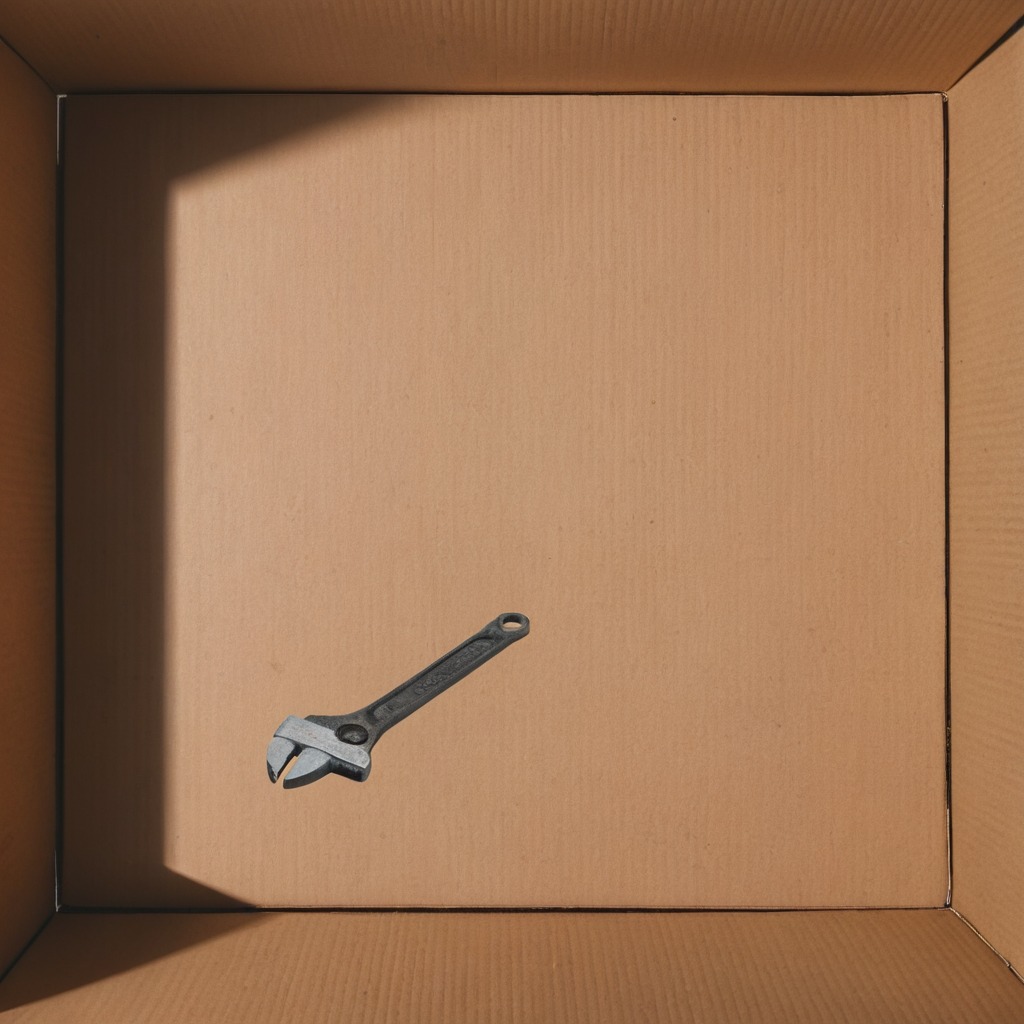
An wrench is lying on the cardboard box surface.